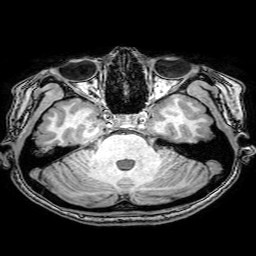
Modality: T1w
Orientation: coronal
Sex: female
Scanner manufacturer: philips
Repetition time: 0.008166 s
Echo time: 0.00376 s